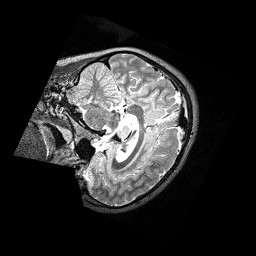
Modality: T2w
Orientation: sagittal
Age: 11
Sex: male
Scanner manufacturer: siemens
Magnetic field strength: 3 T
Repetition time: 3.2 s
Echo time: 0.479 s